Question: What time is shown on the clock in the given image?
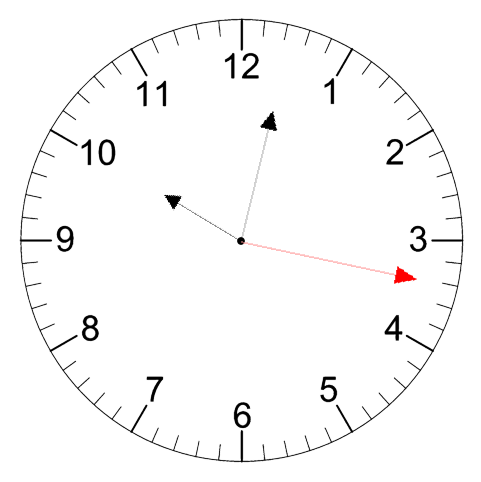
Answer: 10:02:17